Field crop: maize
Growth stage: 1
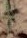
Species: atriplex